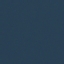
Land use / land cover class: SeaLake